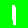
Digit: 1